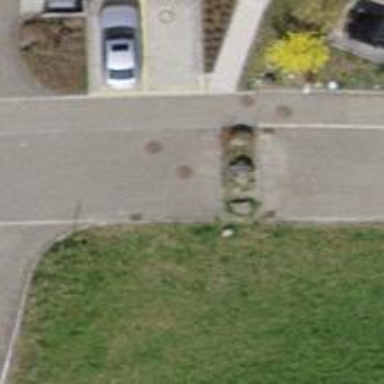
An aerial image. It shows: Bollard barrier.